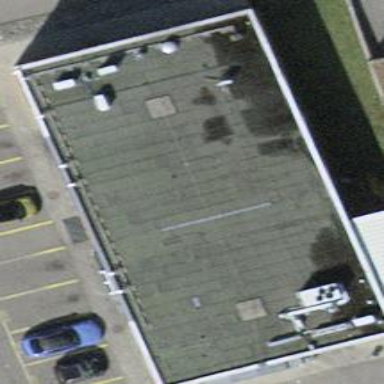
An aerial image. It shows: Commercial building with gabled roof.